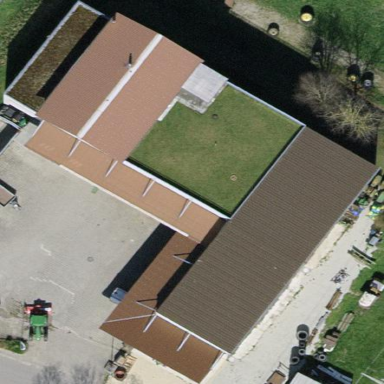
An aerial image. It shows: Commercial building.